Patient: sex M, age 61
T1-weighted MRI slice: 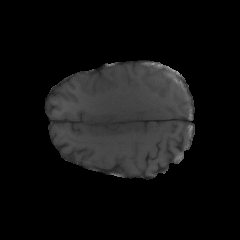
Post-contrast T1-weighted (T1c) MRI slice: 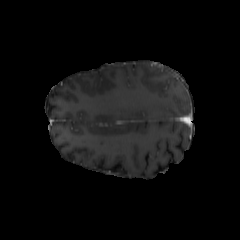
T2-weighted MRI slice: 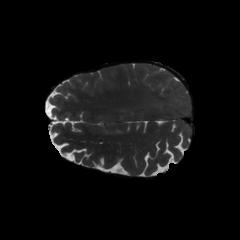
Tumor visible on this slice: no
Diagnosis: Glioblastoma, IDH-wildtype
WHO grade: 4